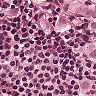
Metastatic tissue present: yes